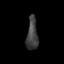
Tissue: lung
Cell type: Endothelial cells
Senescence score: 0.1916
Nuclear area (px): 358
Mean DAPI intensity: 64.598